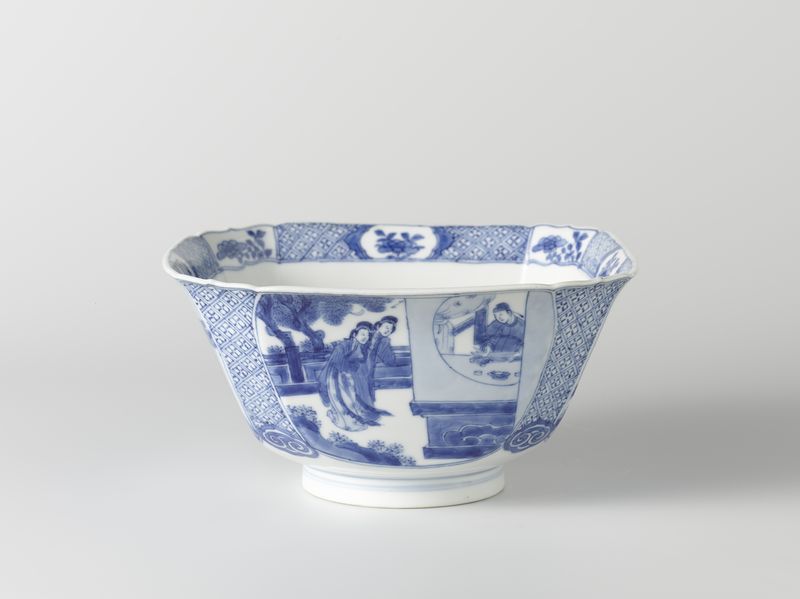
Titel: Kom
Standort: Amsterdam
Institution: Rijksmuseum
Schlagwörter: baum, blau, weiß, frauen, landschaft, menschen, blumen, grau, männer, szene, tisch, park, muster, ornament, schale, schüssel, gewänder, garten, japan, rand, figuren, essen, verzierung, tee, tusche, bla, porzellan, darstellung, chinesisch, china, verbeugung, einzeln, teeschale, shle, geyshasa, geysha, reduziertz, pblau